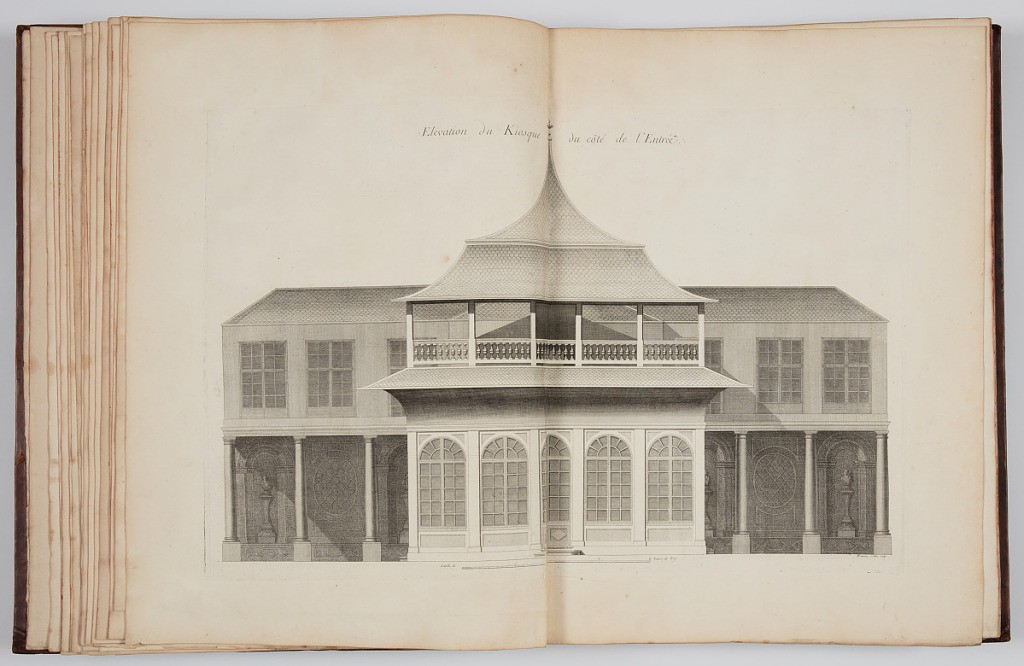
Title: Elévation du Kiosque du côté de l'Entrée.
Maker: Emmanuel Héré de Corny, French, 1705–1763
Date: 1753
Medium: Engraving on laid paper
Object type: Bound print
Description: Elevation of the kiosk viewed from the front. The kiosk has a peaked roof, and a balcony with balusters. The ground floor of the kiosk has an arcade with niches filled with statues. There is a scalebar at the bottom of the plate of "4 Toises de Roy."